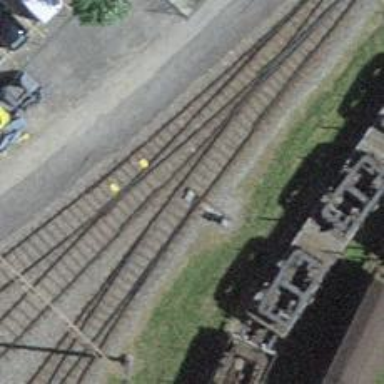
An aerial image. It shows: Railway switch.